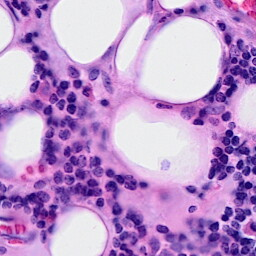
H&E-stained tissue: Breast